Interaction volume radius: 5 \u00c5
Interaction volume height: 10 \u00c5
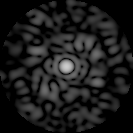
Disorder parameter: 0.885